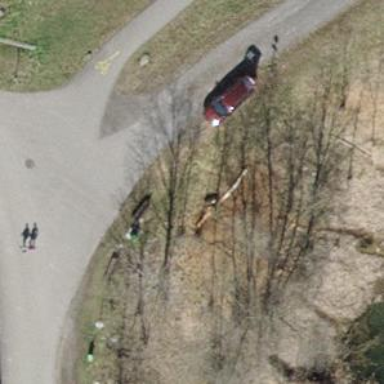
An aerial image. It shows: Brown bench in the vicinity.